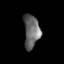
Tissue: lung
Cell type: Epithelial cells
Senescence score: 0.1681
Nuclear area (px): 517
Mean DAPI intensity: 105.257